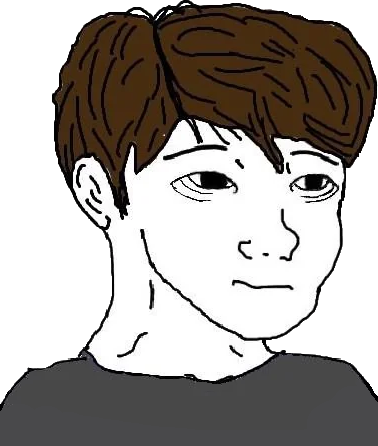
Label: 5_Doomer